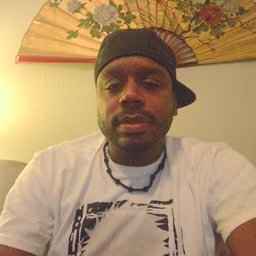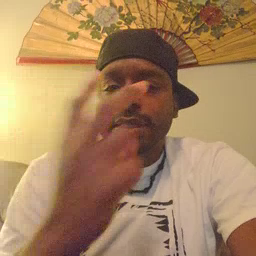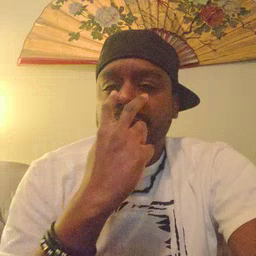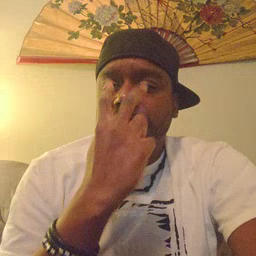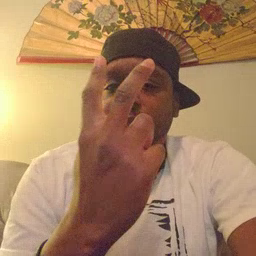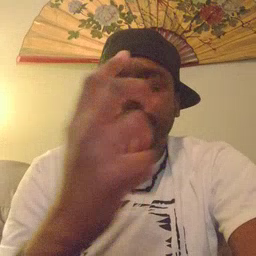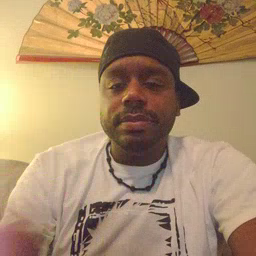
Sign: see